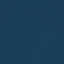
Land use / land cover class: SeaLake